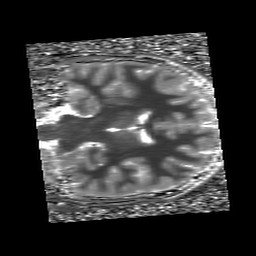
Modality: T1map
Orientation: coronal
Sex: female
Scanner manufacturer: siemens
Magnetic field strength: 3 T
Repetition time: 5 s
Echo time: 0.00355 s